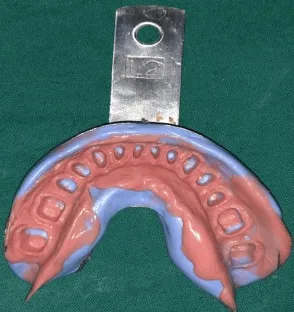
Mandibular arch.
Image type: radiology (ct)